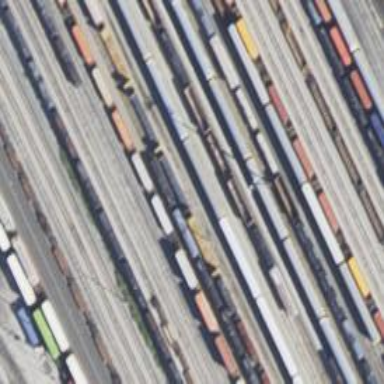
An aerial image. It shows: Railway yard.